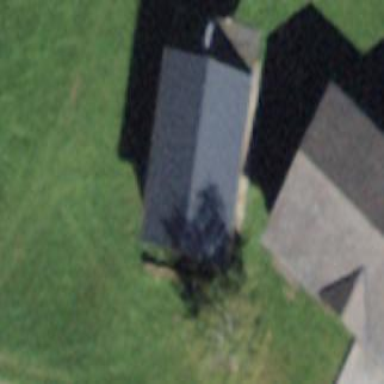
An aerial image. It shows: Rural barn.